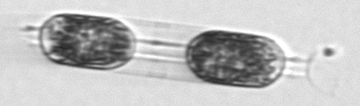
Label: Hemiaulus